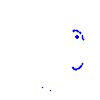
Particle: proton